Field crop: maize
Growth stage: 2
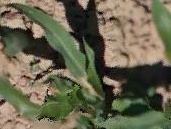
Species: maize